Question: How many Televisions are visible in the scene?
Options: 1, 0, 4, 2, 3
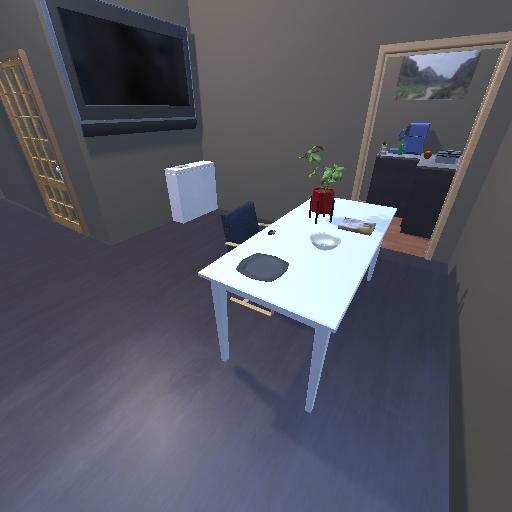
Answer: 1